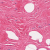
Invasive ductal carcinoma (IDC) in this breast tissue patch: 0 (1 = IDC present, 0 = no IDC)